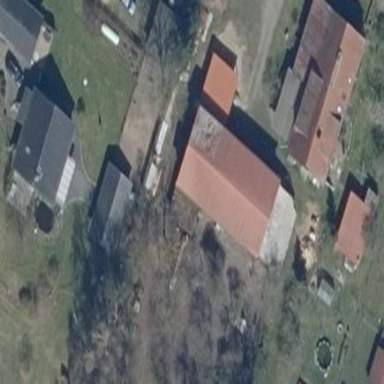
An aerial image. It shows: Simple house.